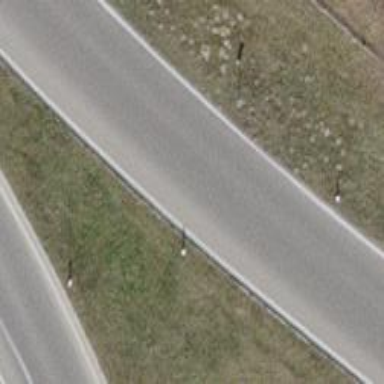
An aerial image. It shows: Secondary road with separate asphalt sidewalks.